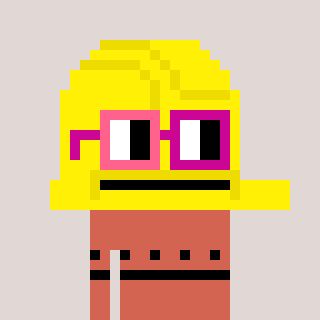
a pixel art character with square pink and red glasses, a construction helmet-shaped head and a peachy-colored body on a warm background